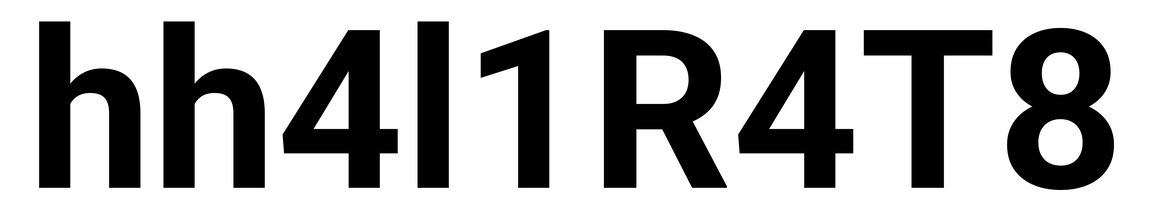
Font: Roboto_Bold